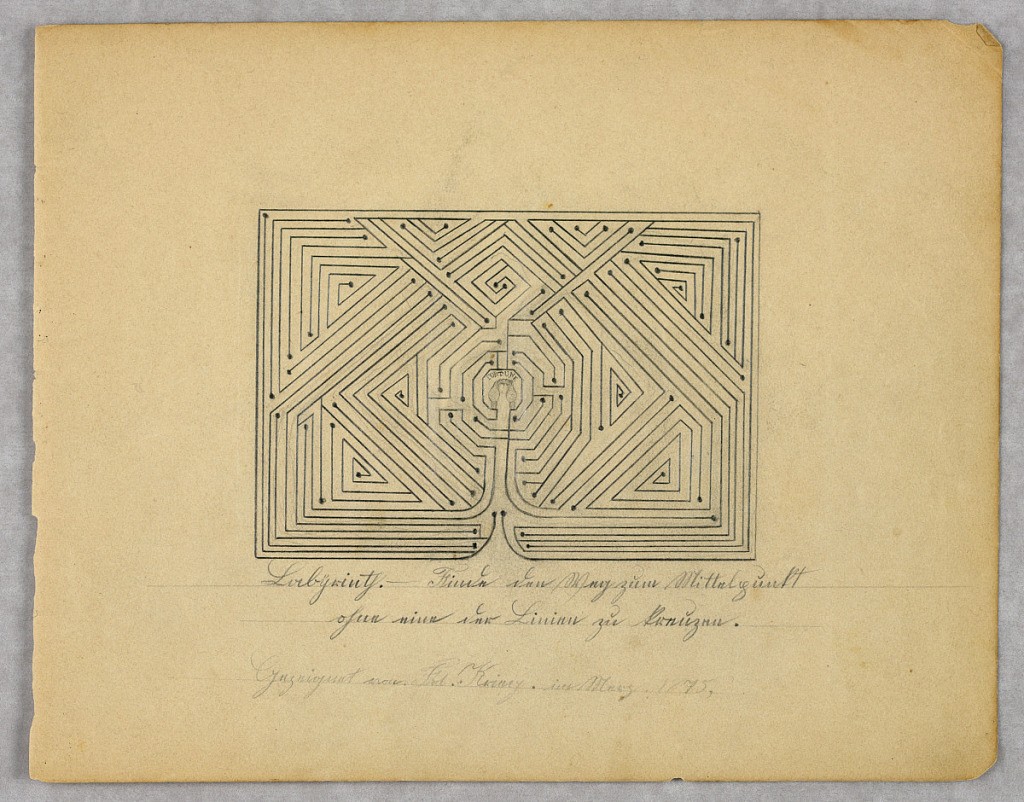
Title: Sketchbook page
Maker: Frederick Krieg, American, b. Germany 1852–1932
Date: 1864–78
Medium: drawing
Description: One of fourteen pages in a sketchbook